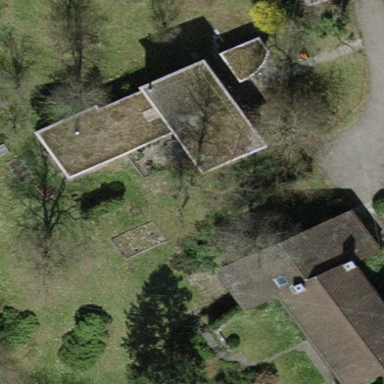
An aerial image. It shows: Building with tiled roof.